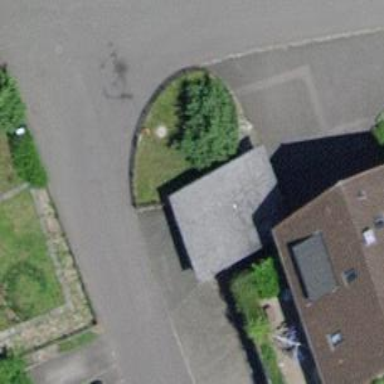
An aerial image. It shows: Garage building.